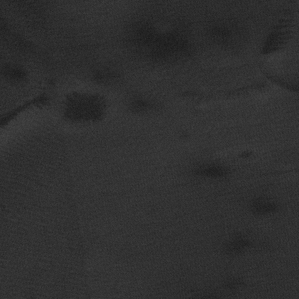
Label: frost